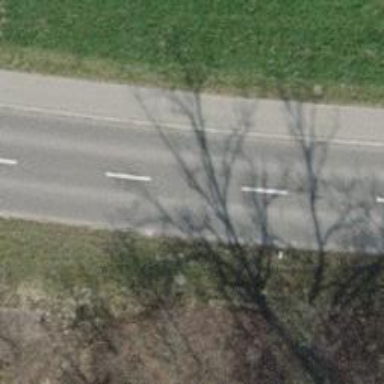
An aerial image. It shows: Asphalt sidewalk.